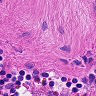
Metastatic tissue present: no